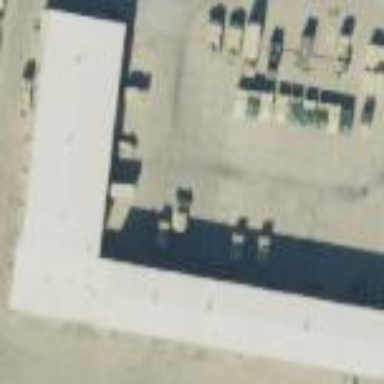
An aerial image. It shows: Garage building.